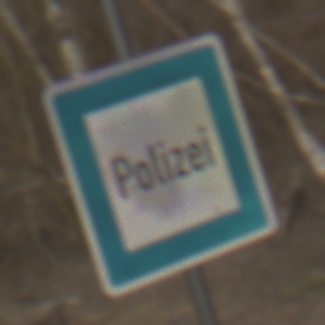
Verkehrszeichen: Polizei
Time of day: MorningAfternoon
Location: Outdoor (Nature)
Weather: PartlyCloudy
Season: Winter
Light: Natural